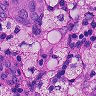
Metastatic tissue present: yes